Aerial crown-view tile of a tropical tree (Barro Colorado Island, Panama), acquired 20241112:
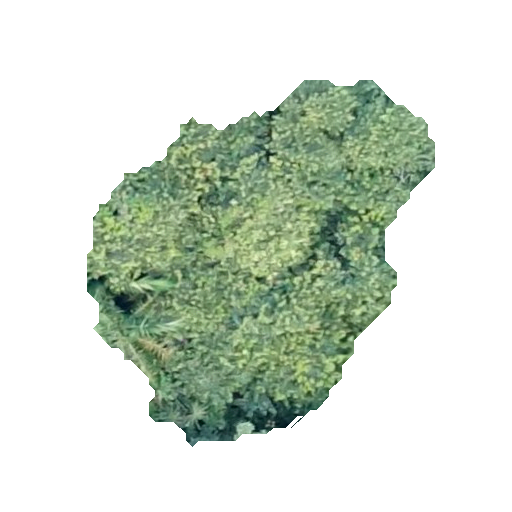
Species: Luehea seemannii
GBIF accepted scientific name: Luehea seemannii
Crown area: 129.617 m²